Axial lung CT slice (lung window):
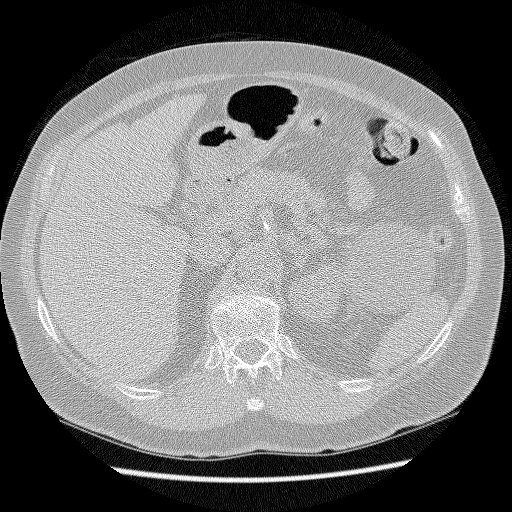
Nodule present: no